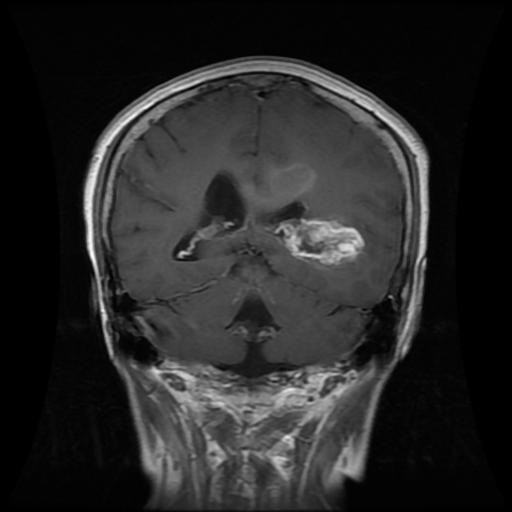
Label: glioma